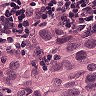
Metastatic tissue present: yes